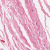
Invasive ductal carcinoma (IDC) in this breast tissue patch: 0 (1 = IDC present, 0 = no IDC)